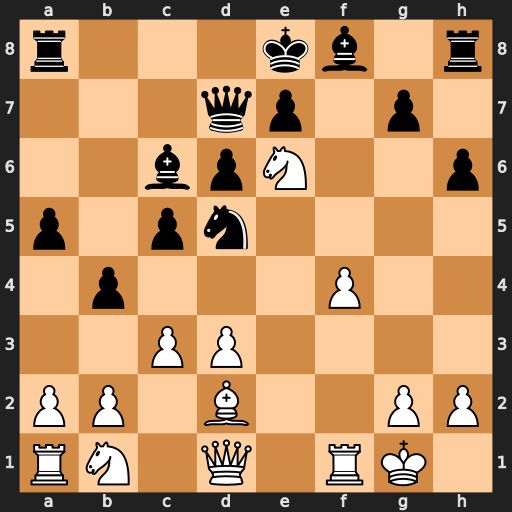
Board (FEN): r3kb1r/3qp1p1/2bpN2p/p1pn4/1p3P2/2PP4/PP1B2PP/RN1Q1RK1
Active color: w
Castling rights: kq
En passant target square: -
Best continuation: Qh5+ g6 Qxg6#